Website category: auto
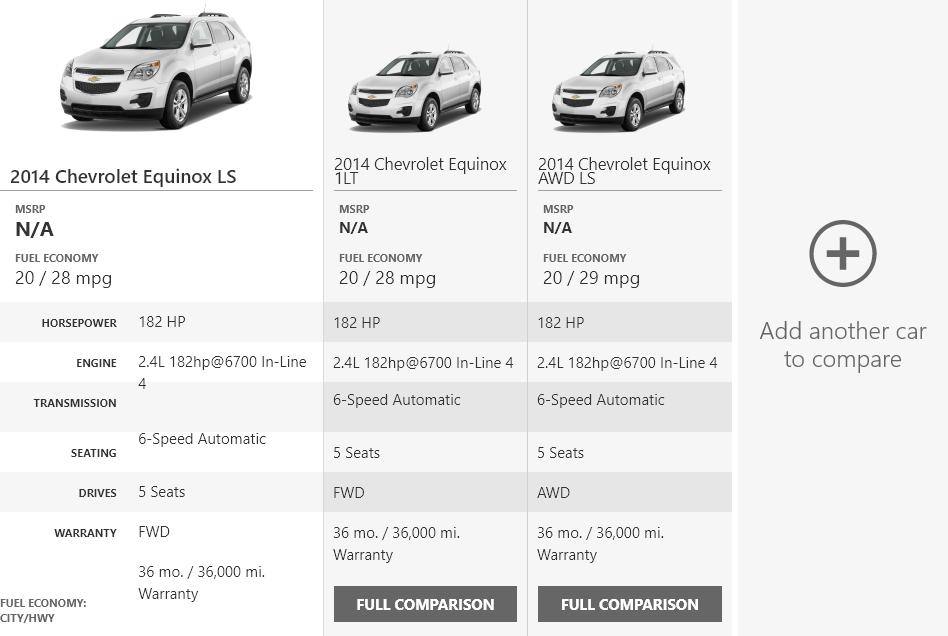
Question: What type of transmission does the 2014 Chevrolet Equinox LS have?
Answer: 6-Speed Automatic

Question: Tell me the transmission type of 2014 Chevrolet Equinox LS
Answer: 6-Speed Automatic

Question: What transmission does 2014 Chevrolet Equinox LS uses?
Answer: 6-Speed Automatic

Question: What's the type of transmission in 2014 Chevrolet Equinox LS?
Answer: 6-Speed Automatic

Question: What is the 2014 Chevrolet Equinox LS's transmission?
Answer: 6-Speed Automatic

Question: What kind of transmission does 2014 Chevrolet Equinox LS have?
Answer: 6-Speed Automatic

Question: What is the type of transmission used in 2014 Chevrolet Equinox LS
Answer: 6-Speed Automatic

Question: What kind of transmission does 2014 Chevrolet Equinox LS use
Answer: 6-Speed Automatic

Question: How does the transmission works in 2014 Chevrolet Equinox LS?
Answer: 6-Speed Automatic

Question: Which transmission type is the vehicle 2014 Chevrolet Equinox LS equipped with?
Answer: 6-Speed Automatic

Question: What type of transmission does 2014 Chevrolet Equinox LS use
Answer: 6-Speed Automatic

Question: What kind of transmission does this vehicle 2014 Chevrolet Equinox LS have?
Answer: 6-Speed Automatic

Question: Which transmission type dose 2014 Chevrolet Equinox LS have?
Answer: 6-Speed Automatic

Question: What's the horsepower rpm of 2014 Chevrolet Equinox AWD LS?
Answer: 182 HP

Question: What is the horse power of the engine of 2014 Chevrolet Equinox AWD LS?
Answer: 182 HP

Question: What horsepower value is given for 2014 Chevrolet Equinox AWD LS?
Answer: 182 HP

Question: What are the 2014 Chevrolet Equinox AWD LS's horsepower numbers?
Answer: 182 HP

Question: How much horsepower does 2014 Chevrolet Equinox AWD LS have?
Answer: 182 HP

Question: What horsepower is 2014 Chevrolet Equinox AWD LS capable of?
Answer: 182 HP

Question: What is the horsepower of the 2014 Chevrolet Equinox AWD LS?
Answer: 182 HP

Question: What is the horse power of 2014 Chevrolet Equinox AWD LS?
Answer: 182 HP

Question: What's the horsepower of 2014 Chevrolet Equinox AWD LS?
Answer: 182 HP

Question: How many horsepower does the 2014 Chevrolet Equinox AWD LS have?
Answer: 182 HP

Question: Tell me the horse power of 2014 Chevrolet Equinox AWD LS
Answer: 182 HP

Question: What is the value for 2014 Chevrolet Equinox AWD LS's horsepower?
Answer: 182 HP

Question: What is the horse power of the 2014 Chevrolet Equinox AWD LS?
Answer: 182 HP

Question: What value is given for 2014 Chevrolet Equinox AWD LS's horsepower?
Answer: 182 HP

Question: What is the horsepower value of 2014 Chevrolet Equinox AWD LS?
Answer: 182 HP

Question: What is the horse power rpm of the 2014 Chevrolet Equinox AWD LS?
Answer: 182 HP

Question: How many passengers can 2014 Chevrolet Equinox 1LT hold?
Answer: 5 Seats

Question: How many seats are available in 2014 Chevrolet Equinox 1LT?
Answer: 5 Seats

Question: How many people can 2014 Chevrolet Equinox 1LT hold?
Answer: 5 Seats

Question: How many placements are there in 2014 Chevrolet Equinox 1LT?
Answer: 5 Seats

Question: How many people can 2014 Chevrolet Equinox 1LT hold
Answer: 5 Seats

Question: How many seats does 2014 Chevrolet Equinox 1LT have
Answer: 5 Seats

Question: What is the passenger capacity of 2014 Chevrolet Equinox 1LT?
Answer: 5 Seats

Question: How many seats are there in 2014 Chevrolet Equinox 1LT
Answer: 5 Seats

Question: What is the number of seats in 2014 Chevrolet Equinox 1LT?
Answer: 5 Seats

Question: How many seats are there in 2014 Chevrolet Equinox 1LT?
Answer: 5 Seats

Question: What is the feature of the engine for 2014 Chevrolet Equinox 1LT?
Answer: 2.4L 182hp@6700 In-Line 4

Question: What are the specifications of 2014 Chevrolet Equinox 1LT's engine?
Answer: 2.4L 182hp@6700 In-Line 4

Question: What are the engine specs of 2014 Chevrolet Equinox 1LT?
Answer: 2.4L 182hp@6700 In-Line 4

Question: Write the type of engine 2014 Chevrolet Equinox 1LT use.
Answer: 2.4L 182hp@6700 In-Line 4

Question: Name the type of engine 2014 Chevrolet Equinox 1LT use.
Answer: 2.4L 182hp@6700 In-Line 4

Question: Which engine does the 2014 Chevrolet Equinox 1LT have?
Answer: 2.4L 182hp@6700 In-Line 4

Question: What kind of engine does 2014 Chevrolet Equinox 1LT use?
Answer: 2.4L 182hp@6700 In-Line 4

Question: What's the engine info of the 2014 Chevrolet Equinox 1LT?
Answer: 2.4L 182hp@6700 In-Line 4

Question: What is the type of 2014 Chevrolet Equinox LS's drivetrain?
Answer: FWD

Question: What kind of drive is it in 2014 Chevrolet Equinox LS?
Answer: FWD

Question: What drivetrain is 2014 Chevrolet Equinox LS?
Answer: FWD

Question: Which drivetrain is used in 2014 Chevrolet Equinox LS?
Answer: FWD

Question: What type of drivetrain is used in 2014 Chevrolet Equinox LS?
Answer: FWD

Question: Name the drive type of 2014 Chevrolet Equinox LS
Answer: FWD

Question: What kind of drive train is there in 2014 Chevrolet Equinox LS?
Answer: FWD

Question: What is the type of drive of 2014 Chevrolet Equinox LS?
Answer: FWD

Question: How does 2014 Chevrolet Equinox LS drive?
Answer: FWD

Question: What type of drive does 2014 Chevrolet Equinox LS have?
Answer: FWD

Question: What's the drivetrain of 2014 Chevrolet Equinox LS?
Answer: FWD

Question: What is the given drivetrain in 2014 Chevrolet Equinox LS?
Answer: FWD

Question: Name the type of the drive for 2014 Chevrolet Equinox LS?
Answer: FWD

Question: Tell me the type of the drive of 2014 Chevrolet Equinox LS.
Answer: FWD

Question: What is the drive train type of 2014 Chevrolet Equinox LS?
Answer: FWD

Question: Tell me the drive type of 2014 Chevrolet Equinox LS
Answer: FWD

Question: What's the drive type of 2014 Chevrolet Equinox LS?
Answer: FWD